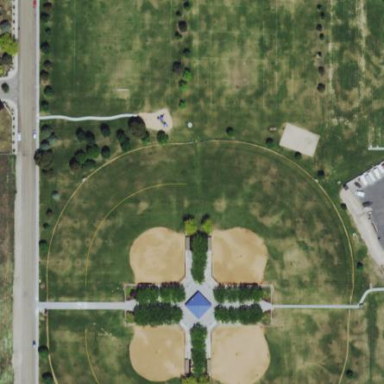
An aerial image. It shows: Baseball pitch for leisure land activities.